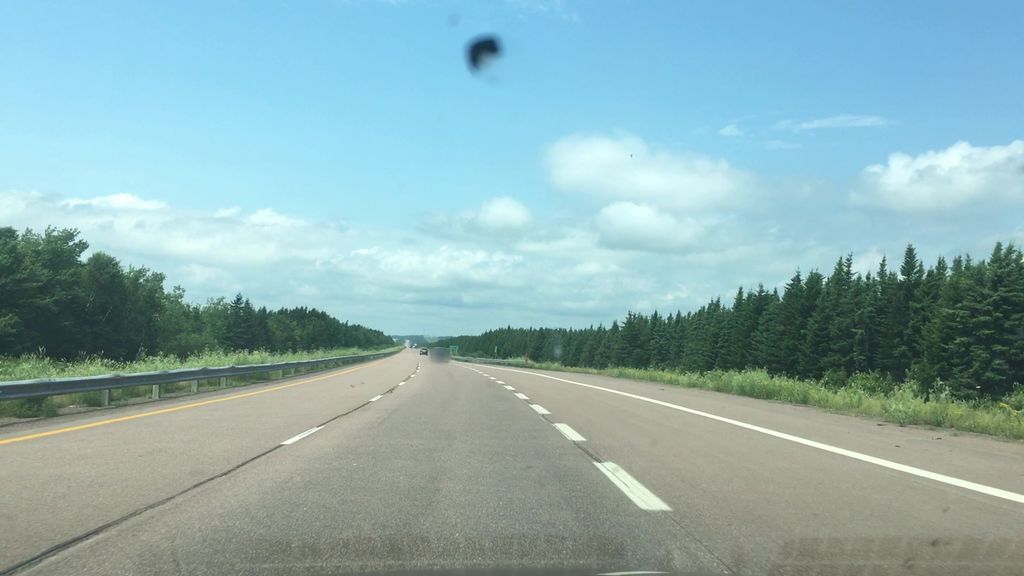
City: charlottetown